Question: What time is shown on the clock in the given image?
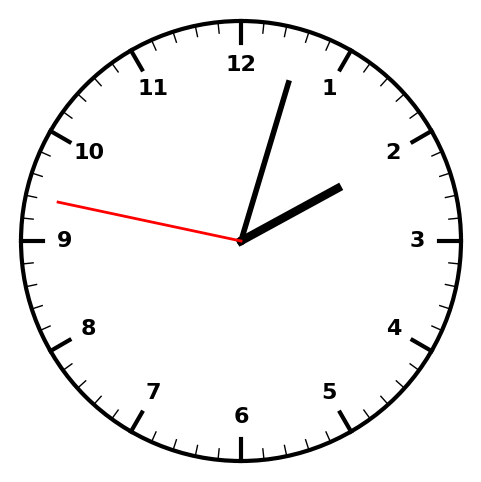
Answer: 02:02:47